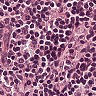
Metastatic tissue present: no